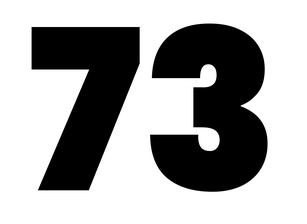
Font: Poppins-Black